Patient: sex M, age 71
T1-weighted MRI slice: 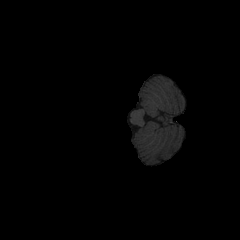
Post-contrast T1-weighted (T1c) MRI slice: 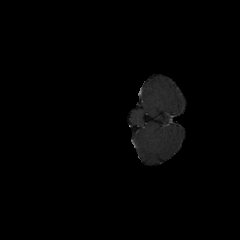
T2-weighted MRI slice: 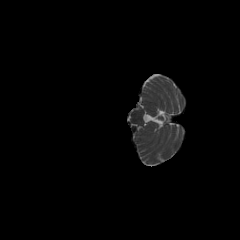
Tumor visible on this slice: no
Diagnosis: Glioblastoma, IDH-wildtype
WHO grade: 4